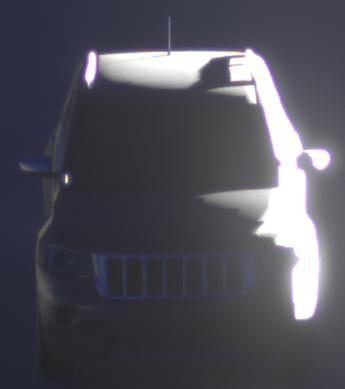
Make: Jeep
Model: Grand Cherokee
Detailed model: WK2
Model produced from: 2010
Model produced until: 2021
Doors: 5
Color: gray
Road condition: dry road
Daytime: sunrise or sunset
Contrast: high contrast